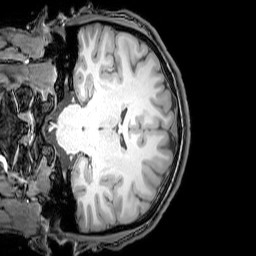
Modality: T1w
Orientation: coronal
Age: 21
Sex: male
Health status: healthy
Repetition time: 0.081 s
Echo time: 0.037 s